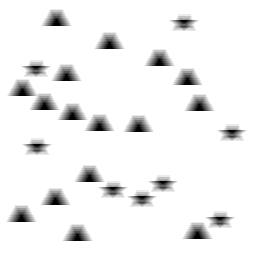
Squares: 0
Triangles: 16
Stars: 8
Total shapes: 24